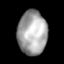
Tissue: lung
Cell type: Epithelial cells
Senescence score: 0.218
Nuclear area (px): 1267
Mean DAPI intensity: 164.753